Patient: sex M, age 56
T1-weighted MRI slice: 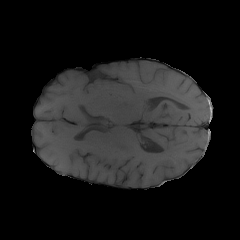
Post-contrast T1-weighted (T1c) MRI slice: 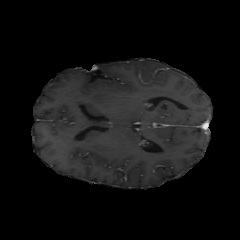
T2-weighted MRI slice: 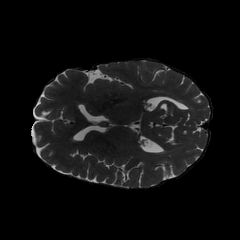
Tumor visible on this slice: no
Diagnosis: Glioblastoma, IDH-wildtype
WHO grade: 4